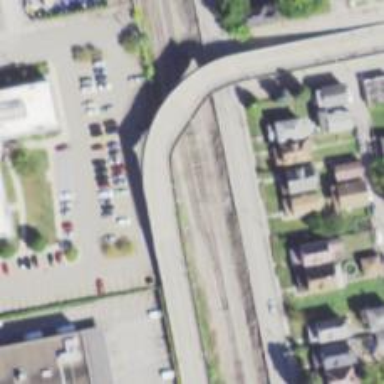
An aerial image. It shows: Railway siding for service.